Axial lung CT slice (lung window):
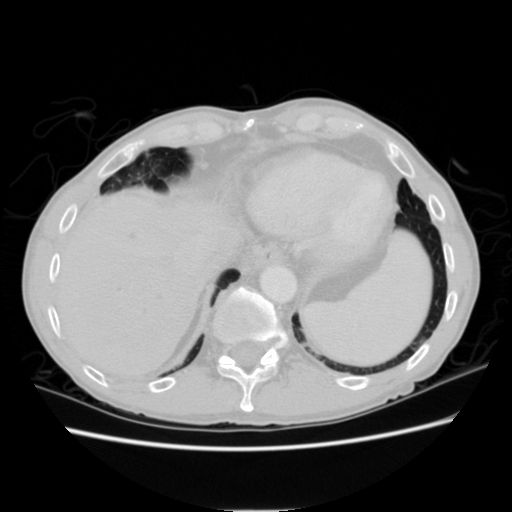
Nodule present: no